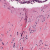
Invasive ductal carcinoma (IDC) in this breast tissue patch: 0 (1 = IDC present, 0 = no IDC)